Question: I did this chart with Adobe Flex and I have to redo it with Javascript:

I've found Google Chart Tools, but after some investigation, I don't know if I can have string labels at the vertical column.
Do you know how can I do it?
Thanks
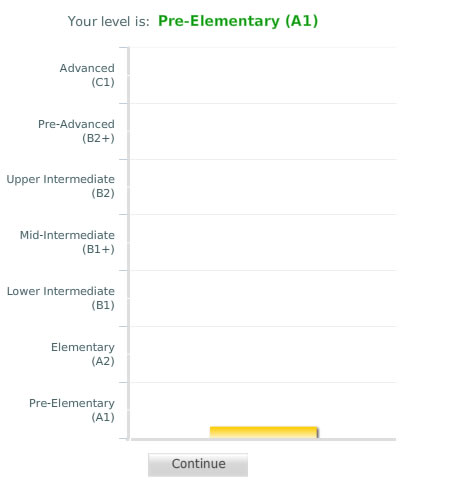
Answer: Not sure if you want the labels on the Y axis or on the column itself although does that and pretty much anything you want, check out this demo: <URL>